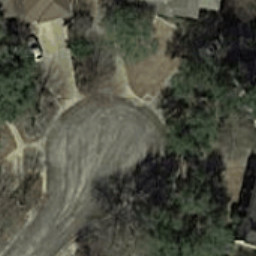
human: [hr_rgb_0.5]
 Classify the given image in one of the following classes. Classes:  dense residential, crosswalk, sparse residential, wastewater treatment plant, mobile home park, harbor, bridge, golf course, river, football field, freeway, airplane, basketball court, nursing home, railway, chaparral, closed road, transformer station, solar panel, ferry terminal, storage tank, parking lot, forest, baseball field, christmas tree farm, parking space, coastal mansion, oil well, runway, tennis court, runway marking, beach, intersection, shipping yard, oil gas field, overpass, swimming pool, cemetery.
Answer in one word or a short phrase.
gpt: closed road